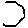
Label: hexagon